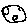
Label: moon